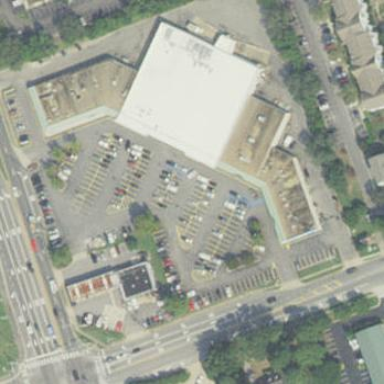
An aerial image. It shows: Retail area.